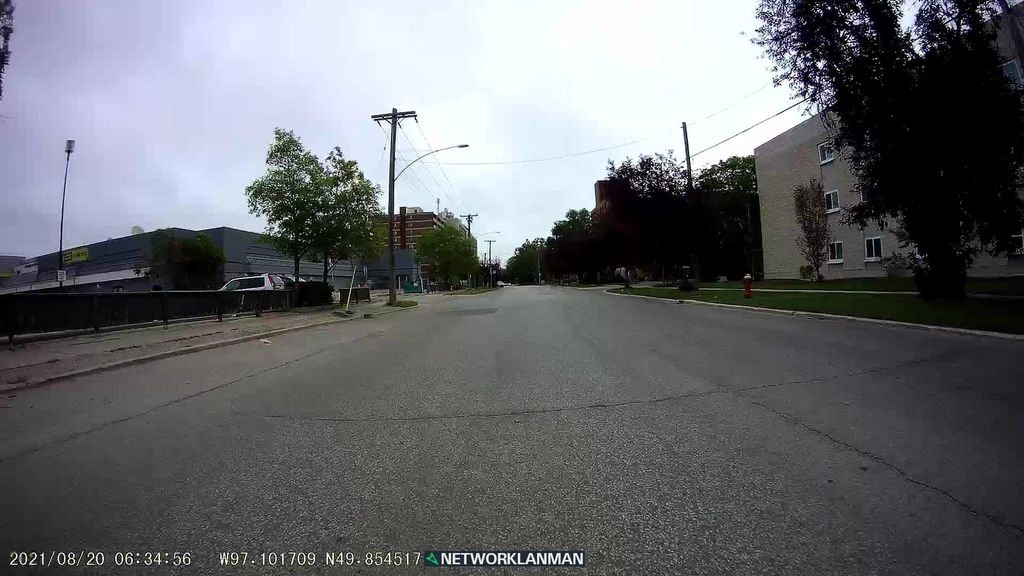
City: winnipeg